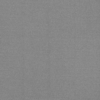
Label: dusty